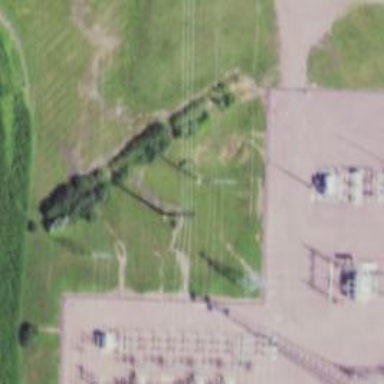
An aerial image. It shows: Power tower.